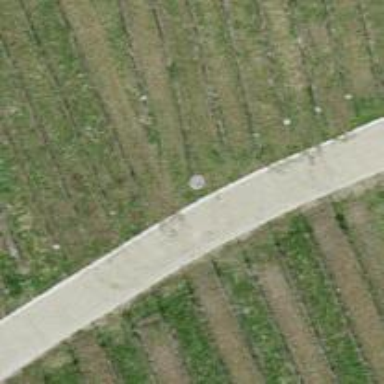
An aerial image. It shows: Concrete track with grade 1 quality.